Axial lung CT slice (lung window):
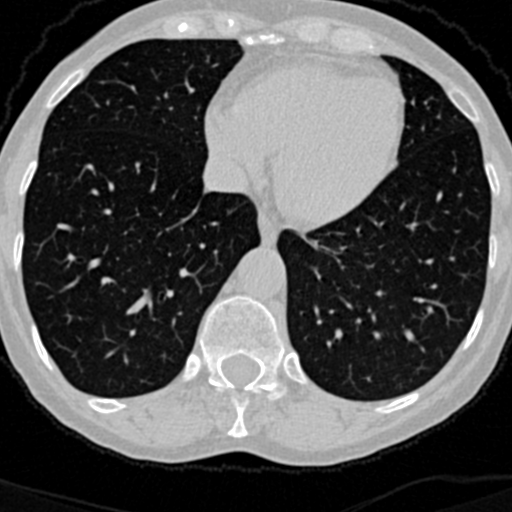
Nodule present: no